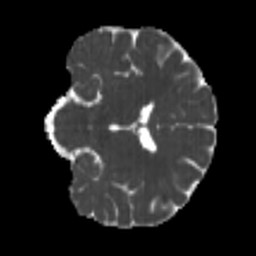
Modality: MD
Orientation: coronal
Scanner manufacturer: siemens
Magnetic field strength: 3 T
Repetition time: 4 s
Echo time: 0.0594 s